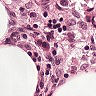
Metastatic tissue present: no